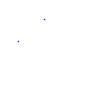
Particle: proton